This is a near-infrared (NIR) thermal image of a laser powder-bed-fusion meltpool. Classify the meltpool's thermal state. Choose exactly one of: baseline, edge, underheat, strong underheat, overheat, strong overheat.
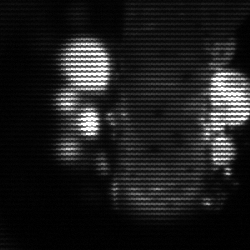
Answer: strong underheat